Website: bh-photo
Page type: customer-info-address
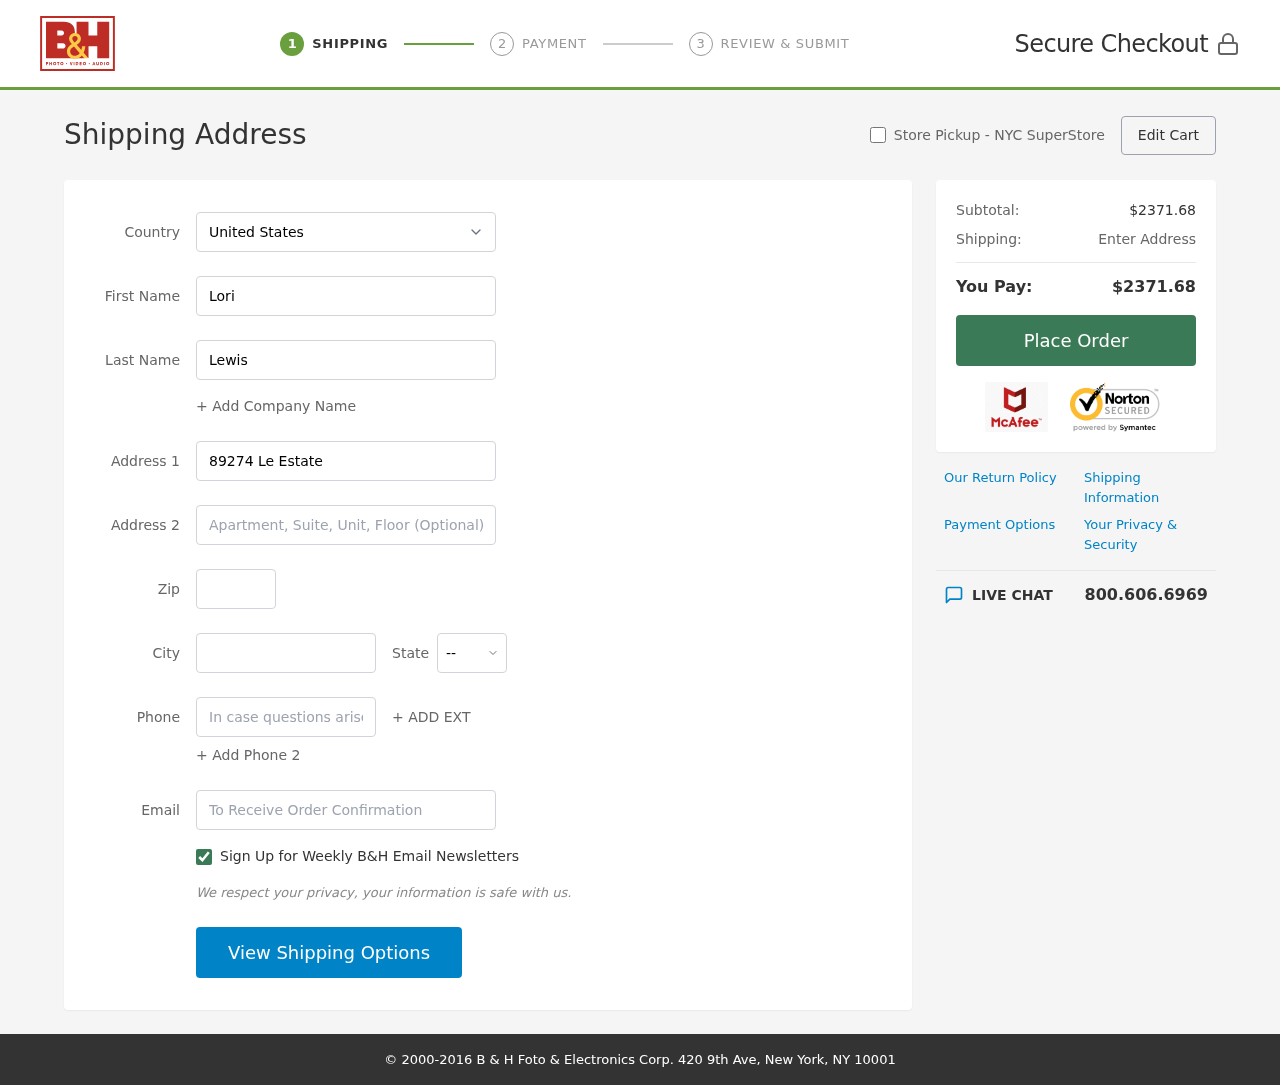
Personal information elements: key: PII_CITY
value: Fernandezberg
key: PII_COUNTRY
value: United States
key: PII_EMAIL
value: lori.lewis@yahoo.com
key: PII_FIRSTNAME
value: Lori
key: PII_LASTNAME
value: Lewis
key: PII_PHONE
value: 6286499133
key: PII_POSTCODE
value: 67933
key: PII_STATE_ABBR
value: KY
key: PII_STREET
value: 89274 Le Estate
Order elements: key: ORDER_SUBTOTAL
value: $2371.68
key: ORDER_TOTAL
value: $2371.68